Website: macys
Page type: delivery-shipping
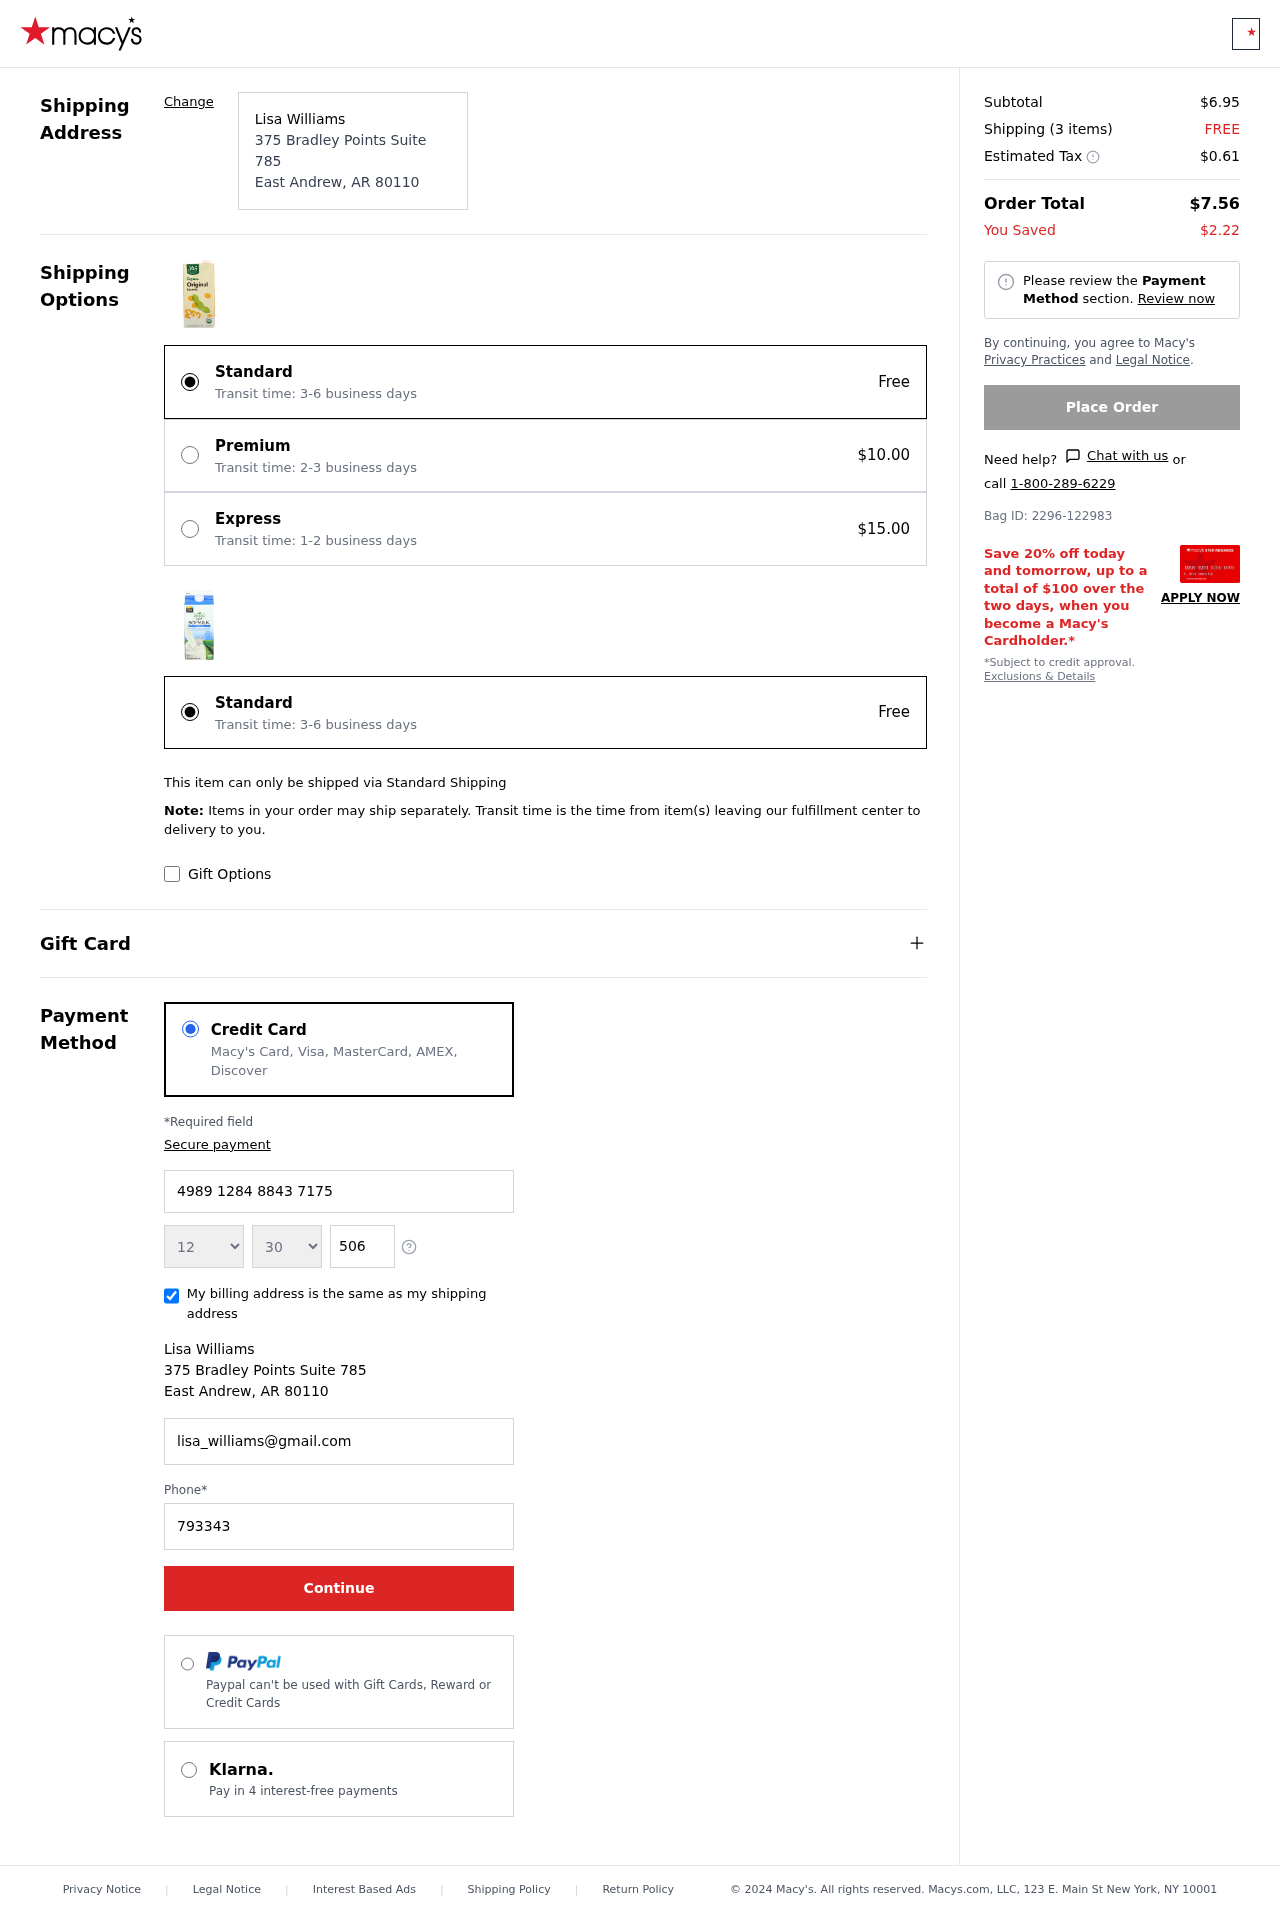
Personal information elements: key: PII_CARD_EXPIRY_MONTH
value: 12
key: PII_CARD_EXPIRY_YEAR
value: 30
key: PII_CITY
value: East Andrew
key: PII_CITY_STATE_ZIP
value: East Andrew, AR 80110
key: PII_FULLNAME
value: Lisa Williams
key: PII_POSTCODE
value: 80110
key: PII_STATE_ABBR
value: AR
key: PII_STREET
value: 375 Bradley Points Suite 785
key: PII_CARD_NUMBER
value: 4989 1284 8843 7175
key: PII_CARD_CVV
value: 506
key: PII_EMAIL
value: lisa_williams@gmail.com
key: PII_PHONE
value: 7933431160
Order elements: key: ORDER_SUBTOTAL
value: $6.95
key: ORDER_NUM_ITEMS
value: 3
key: ORDER_SHIPPING_COST
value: FREE
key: ORDER_TAX
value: $0.61
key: ORDER_TOTAL
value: $7.56
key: ORDER_SAVINGS
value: $2.22
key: ORDER_BAG_ID
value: Bag ID: 2296-122983